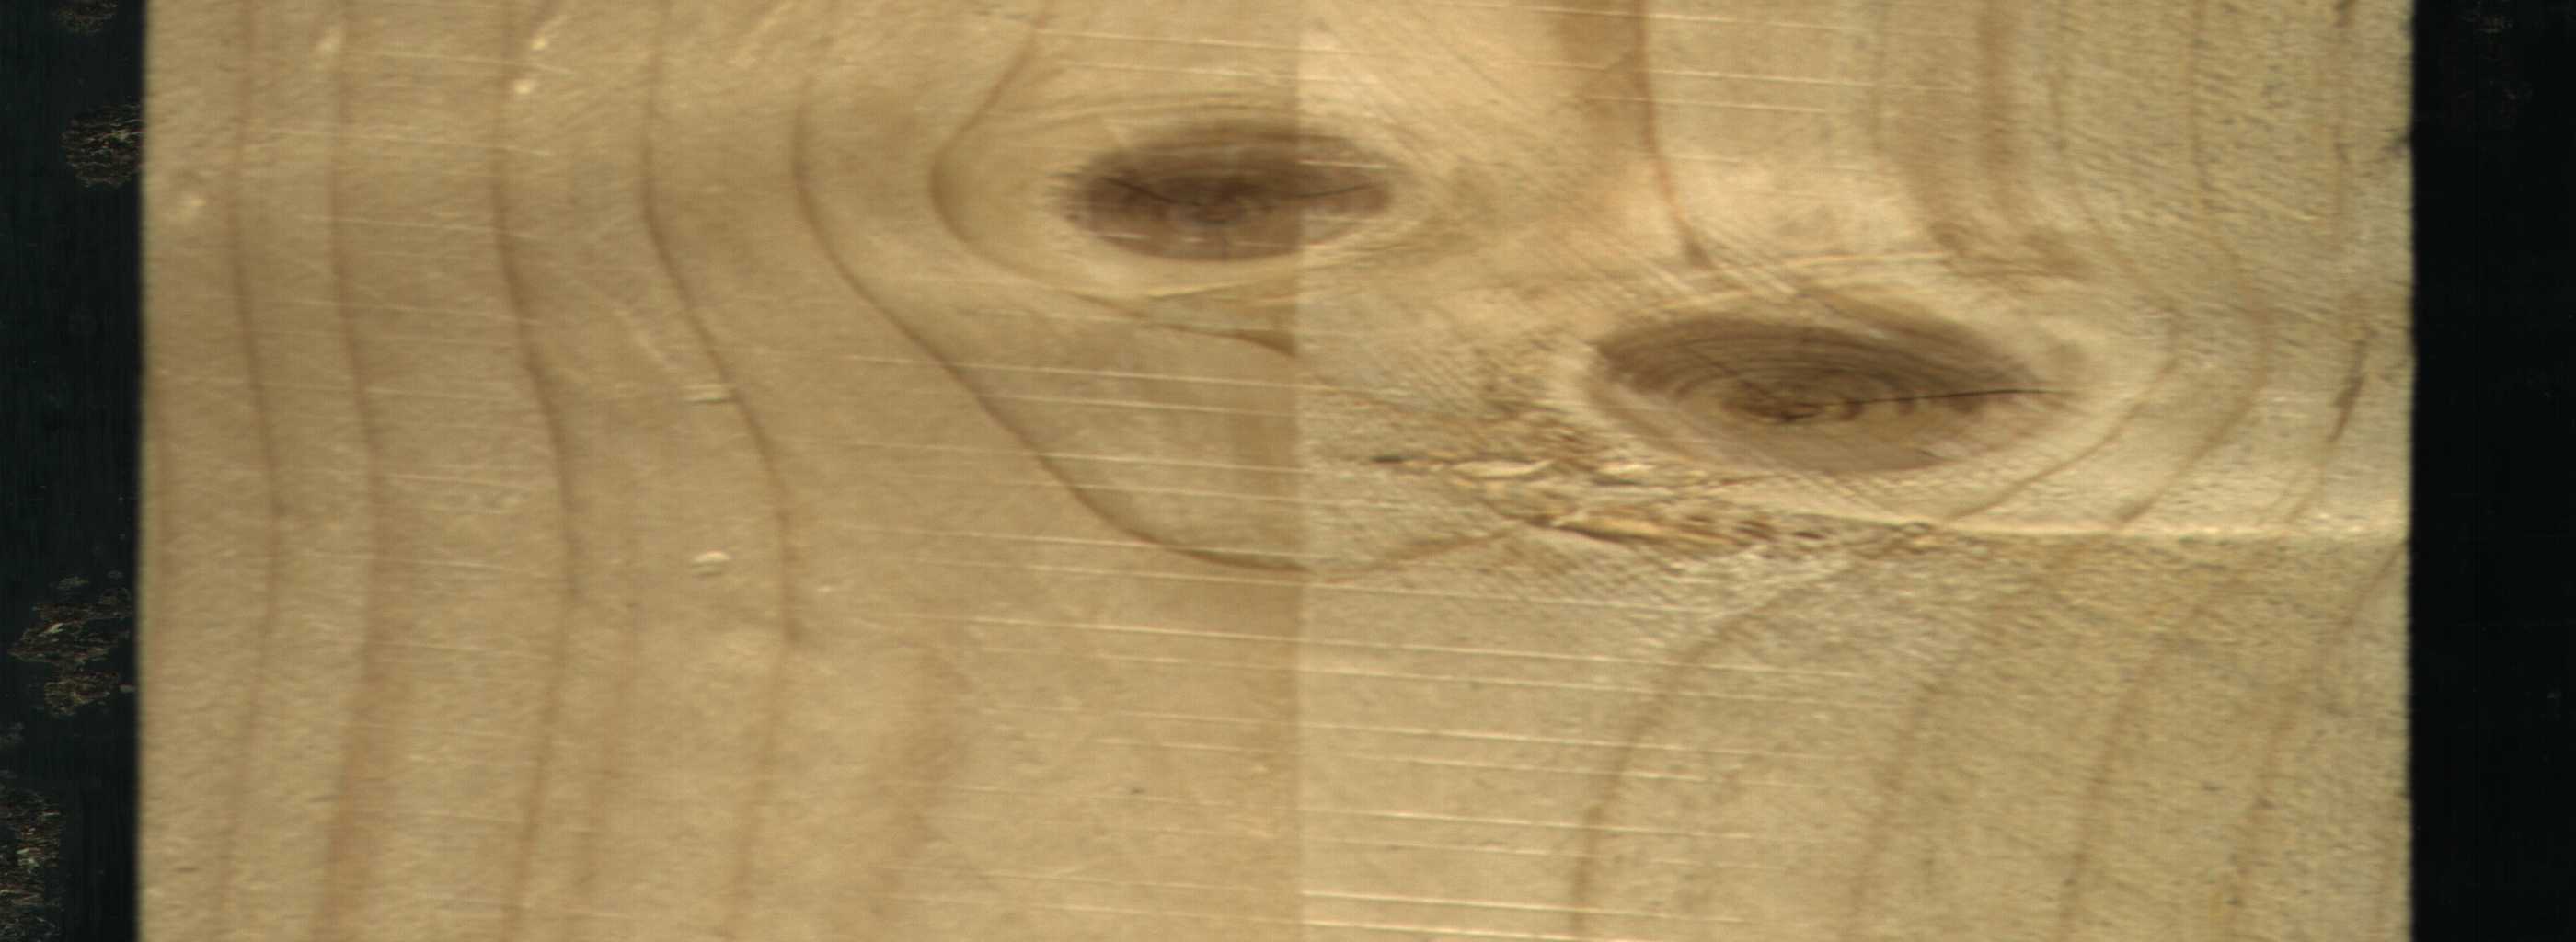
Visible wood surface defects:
knot_with_crack
Live_Knot